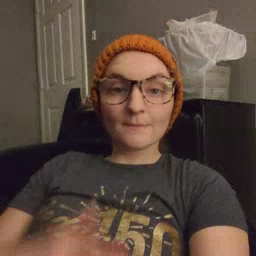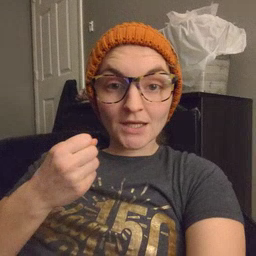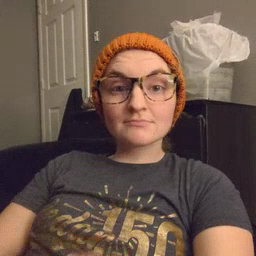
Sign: milk